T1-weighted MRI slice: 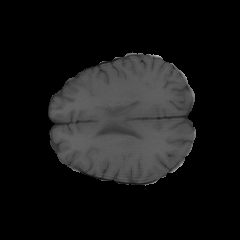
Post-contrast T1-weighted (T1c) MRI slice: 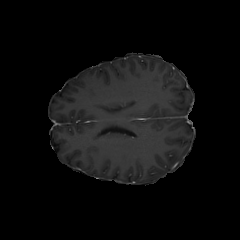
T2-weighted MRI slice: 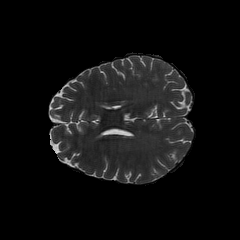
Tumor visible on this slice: no